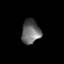
Tissue: skin
Cell type: Fibroblasts
Senescence score: 0.6924
Nuclear area (px): 439
Mean DAPI intensity: 103.788